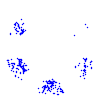
Particle: kaon